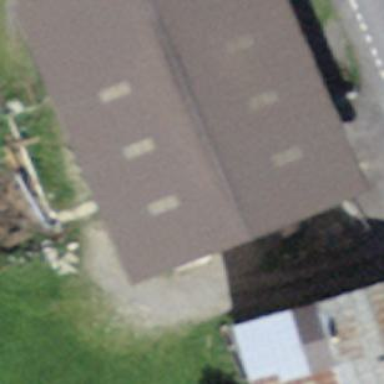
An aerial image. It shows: Rural barn.